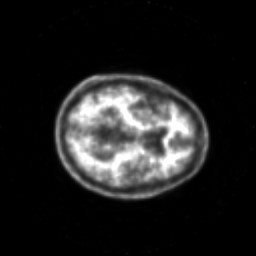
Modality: PET
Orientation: axial
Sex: male
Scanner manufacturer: siemens